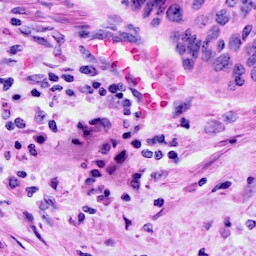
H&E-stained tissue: Cervix